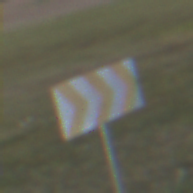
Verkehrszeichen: RichtungstafelnInKurvenGrossLinks
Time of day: SunriseSunset
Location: Outdoor (Nature)
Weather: PartlyCloudy
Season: NotSpecified
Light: Natural